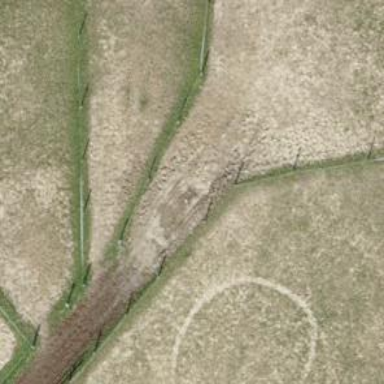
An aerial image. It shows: Fence.